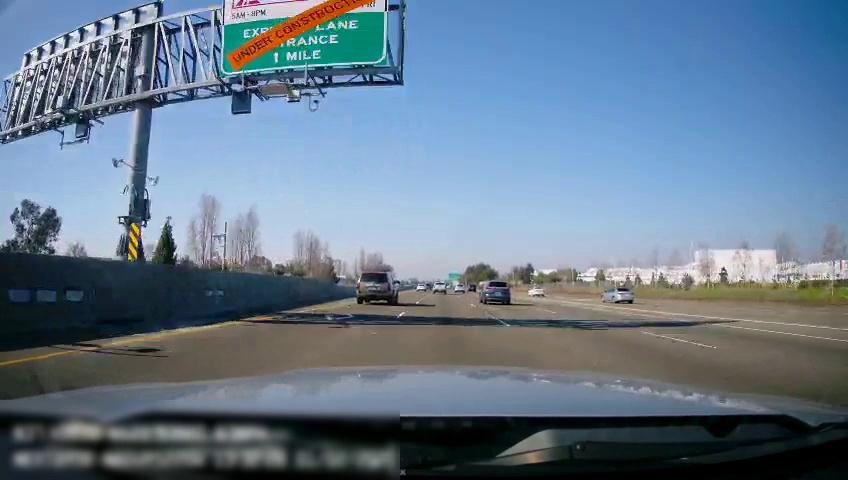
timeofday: Day
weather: Sunny
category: Drivable Space
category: Vehicles | Car
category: Vehicles | Car
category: Vehicles | SUV
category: Vehicles | SUV
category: Vehicles | SUV
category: Vehicles | Car
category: Vehicles | SUV
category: Lanes | Alternate Lane
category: Lanes | Alternate Lane
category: Lanes | Current Lane
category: Lanes | Current Lane
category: Lanes | Alternate Lane
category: Lanes | Alternate Lane
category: Traffic | Signs
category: Traffic | Signs